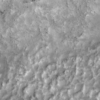
Label: not_dusty